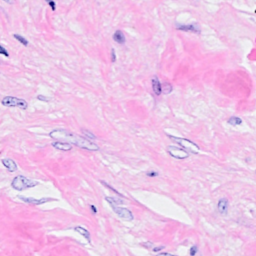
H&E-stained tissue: Breast